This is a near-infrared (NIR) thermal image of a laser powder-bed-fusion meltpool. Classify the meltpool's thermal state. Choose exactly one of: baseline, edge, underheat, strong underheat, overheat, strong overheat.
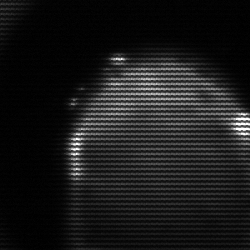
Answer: edge